Interaction volume radius: 5 \u00c5
Interaction volume height: 20 \u00c5
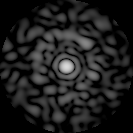
Disorder parameter: 0.8326